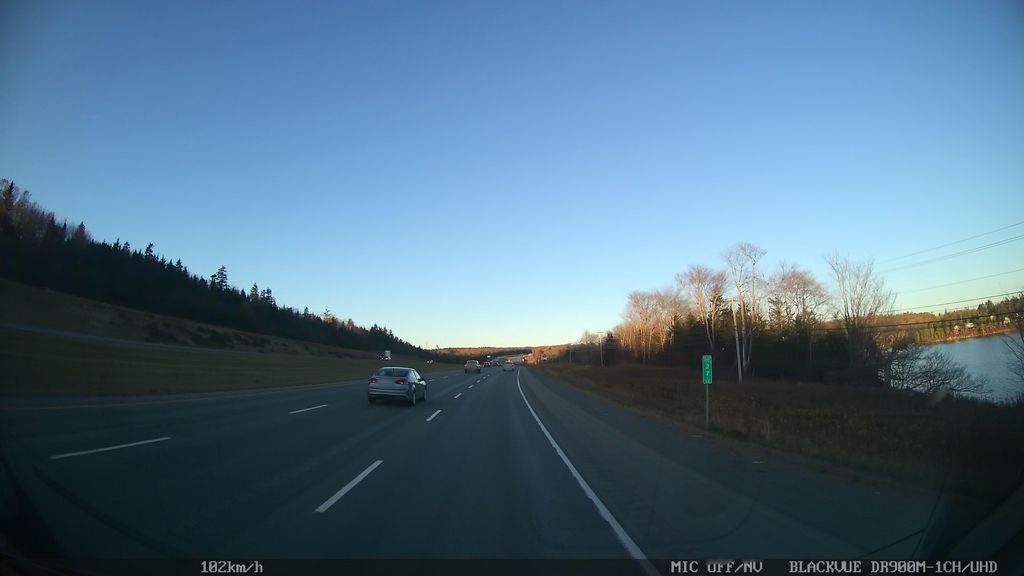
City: halifax